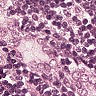
Metastatic tissue present: yes